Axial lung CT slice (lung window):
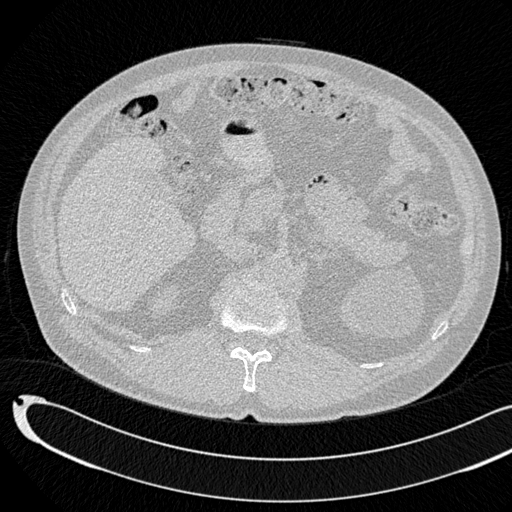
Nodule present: no